Chest X-ray:
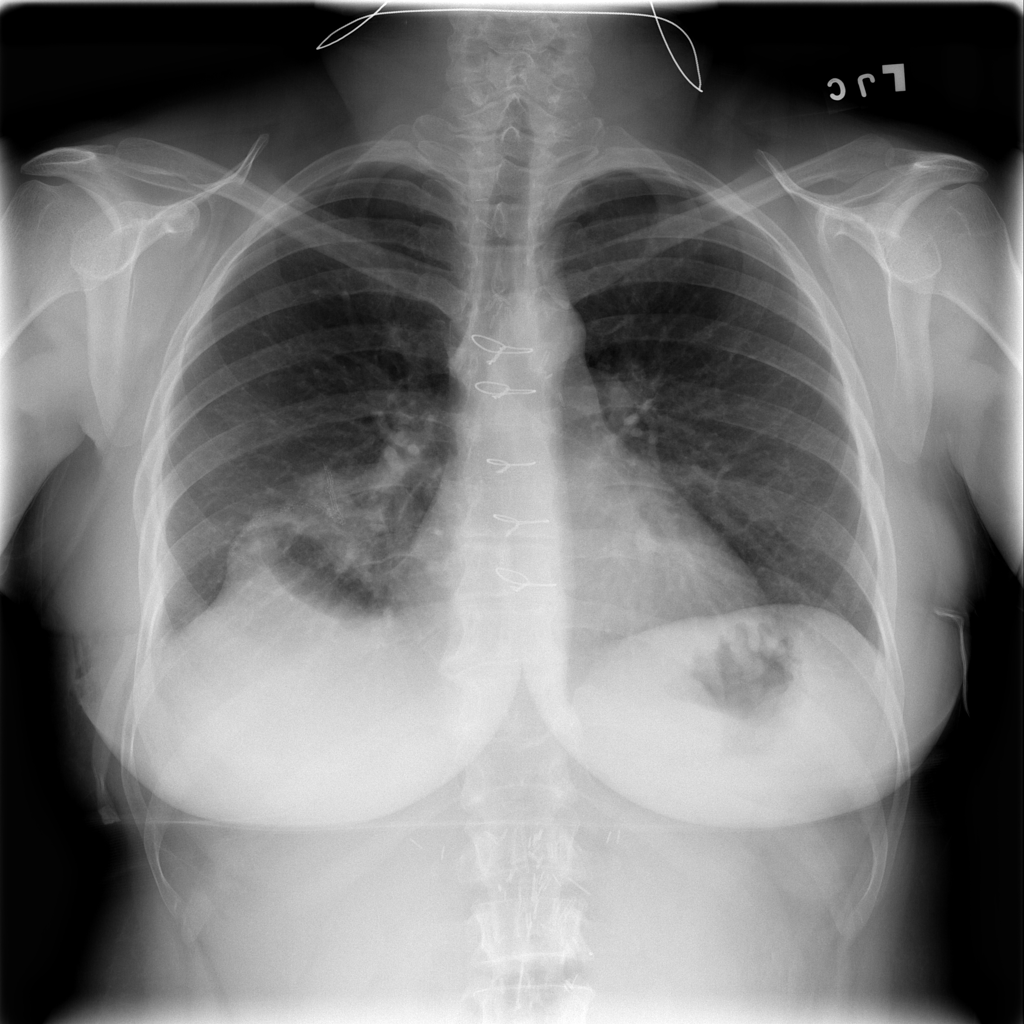
Findings: Mass, Consolidation, Effusion
No abnormal finding: no